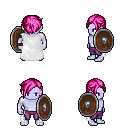
a pixel art fantasy rpg character, male body template, dark elf, purple skin, white cape, magenta pants, pink pixie cut hairstyle, shield, four views (front, back, left, right), 2x2 character sprite sheet, small pixel art, hard edges, no anti-aliasing